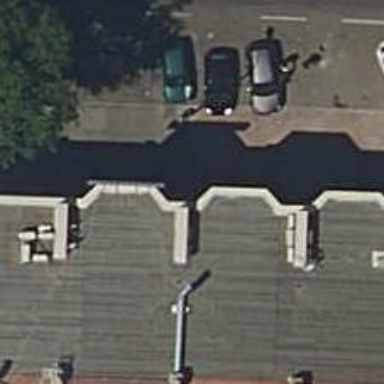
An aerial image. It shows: Car repair shop.